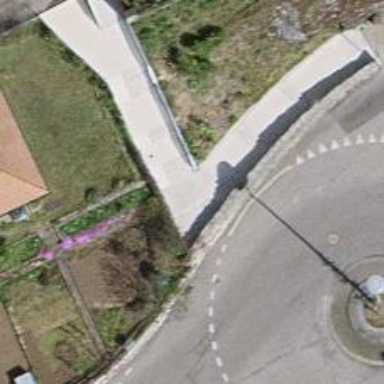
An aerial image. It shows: Road with steps.